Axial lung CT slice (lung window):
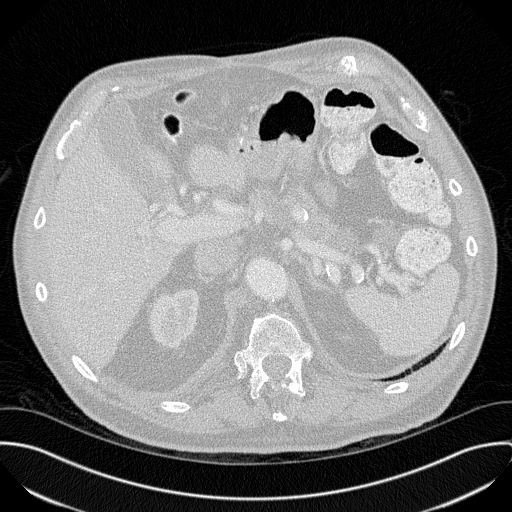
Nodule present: no